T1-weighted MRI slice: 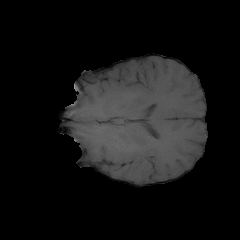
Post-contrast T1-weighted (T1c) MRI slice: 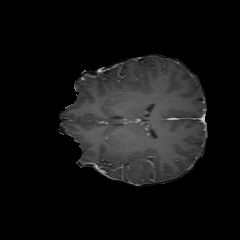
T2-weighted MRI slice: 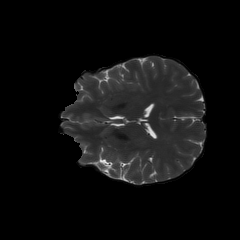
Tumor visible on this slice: no